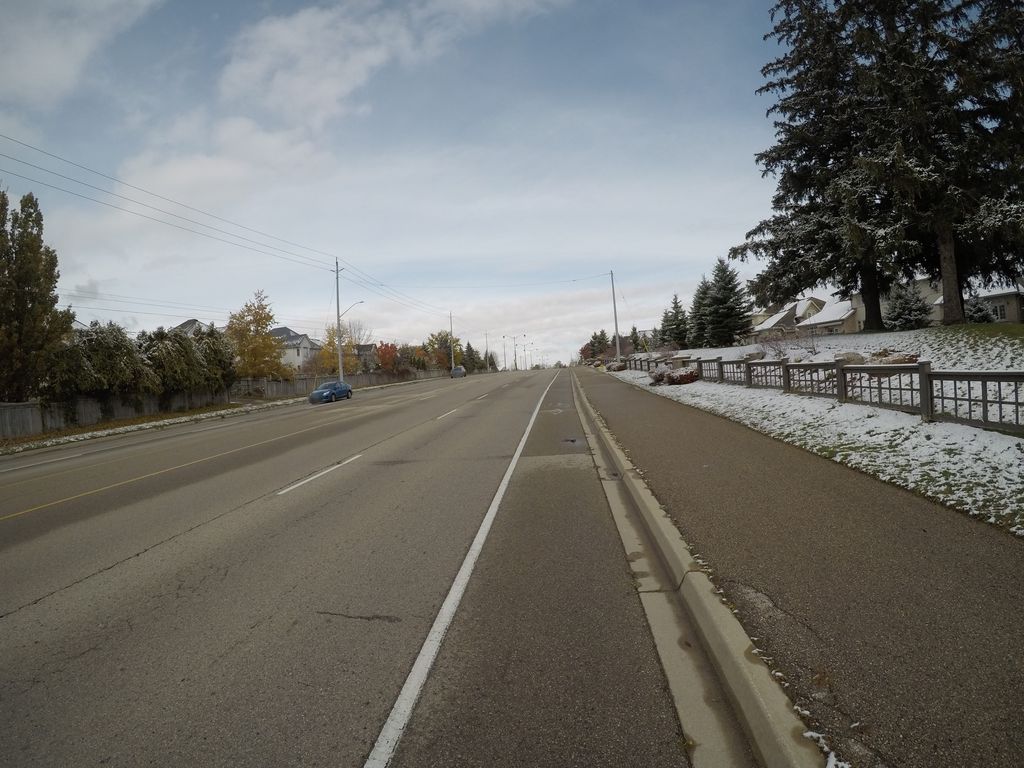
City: kitchener-waterloo